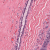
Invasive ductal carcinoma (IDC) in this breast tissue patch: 0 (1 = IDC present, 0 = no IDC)